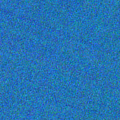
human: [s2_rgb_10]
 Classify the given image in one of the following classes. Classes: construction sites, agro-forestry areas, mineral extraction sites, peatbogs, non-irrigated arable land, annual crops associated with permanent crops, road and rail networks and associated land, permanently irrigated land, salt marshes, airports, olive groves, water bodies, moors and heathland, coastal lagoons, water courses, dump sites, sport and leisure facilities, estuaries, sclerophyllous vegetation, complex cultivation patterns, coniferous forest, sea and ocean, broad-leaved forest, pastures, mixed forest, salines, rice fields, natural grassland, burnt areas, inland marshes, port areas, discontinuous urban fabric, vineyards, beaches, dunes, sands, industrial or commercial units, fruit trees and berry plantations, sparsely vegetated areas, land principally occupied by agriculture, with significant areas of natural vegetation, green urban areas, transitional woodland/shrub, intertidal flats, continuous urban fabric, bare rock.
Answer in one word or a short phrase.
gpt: sea and ocean